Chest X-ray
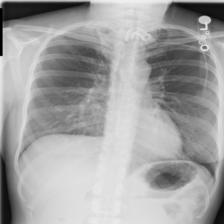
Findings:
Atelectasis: negative
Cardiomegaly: negative
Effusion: negative
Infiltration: negative
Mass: negative
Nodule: negative
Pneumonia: negative
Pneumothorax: negative
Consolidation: negative
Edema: negative
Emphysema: negative
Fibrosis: negative
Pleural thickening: negative
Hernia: negative